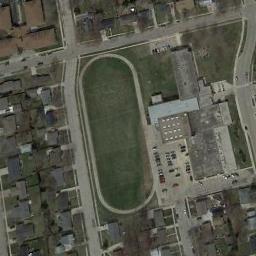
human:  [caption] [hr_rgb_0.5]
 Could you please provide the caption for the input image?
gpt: There is a building on the left of the track .

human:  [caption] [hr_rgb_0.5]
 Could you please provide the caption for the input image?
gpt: There are many buildings next to the ground track field .

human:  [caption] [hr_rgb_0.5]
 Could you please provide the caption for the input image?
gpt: The track and field is built on the lawn, Next to the parking lot, And there is a road to the residential area .

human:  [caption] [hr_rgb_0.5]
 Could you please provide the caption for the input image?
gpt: The ground track field is surrounded by a parking lot and lots of houses arranged neatly .

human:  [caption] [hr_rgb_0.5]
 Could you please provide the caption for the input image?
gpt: There are some black buildings and a parking lot beside the ground track field .